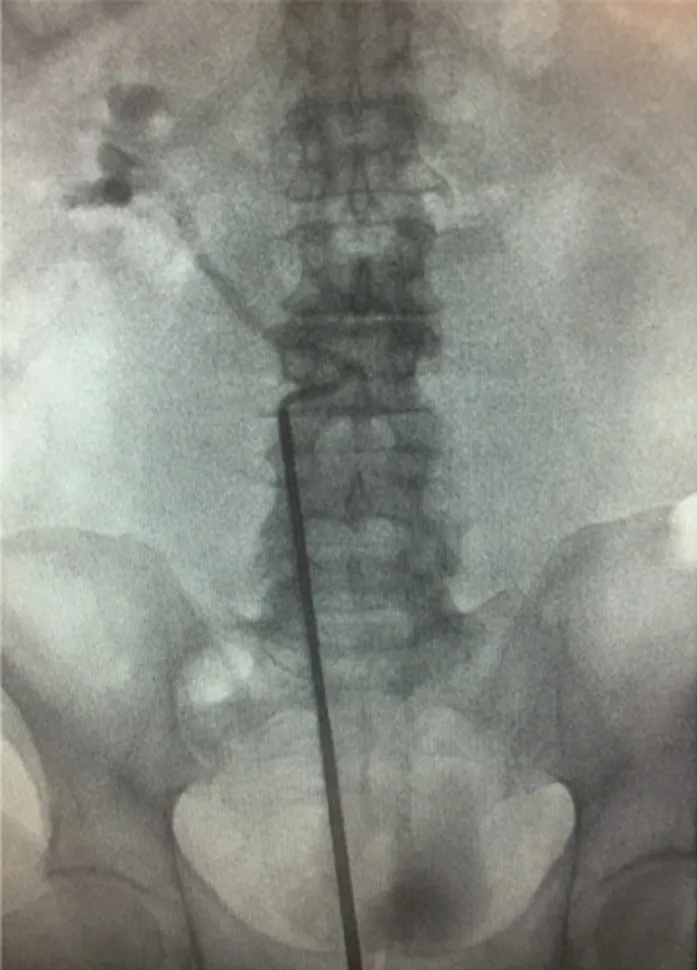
Right retrograde pyelography.
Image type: radiology (x_ray)